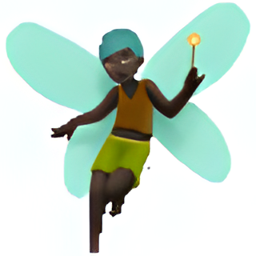
Name: man fairy dark skin tone
Emoji: 🧚🏿‍♂️
Group: People & Body
Sub-group: person-fantasy